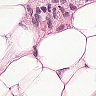
Metastatic tissue present: yes